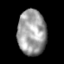
Tissue: lung
Cell type: Epithelial cells
Senescence score: 0.1876
Nuclear area (px): 1264
Mean DAPI intensity: 158.194